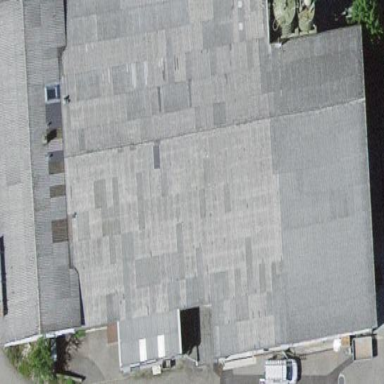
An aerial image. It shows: Industrial building.